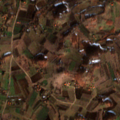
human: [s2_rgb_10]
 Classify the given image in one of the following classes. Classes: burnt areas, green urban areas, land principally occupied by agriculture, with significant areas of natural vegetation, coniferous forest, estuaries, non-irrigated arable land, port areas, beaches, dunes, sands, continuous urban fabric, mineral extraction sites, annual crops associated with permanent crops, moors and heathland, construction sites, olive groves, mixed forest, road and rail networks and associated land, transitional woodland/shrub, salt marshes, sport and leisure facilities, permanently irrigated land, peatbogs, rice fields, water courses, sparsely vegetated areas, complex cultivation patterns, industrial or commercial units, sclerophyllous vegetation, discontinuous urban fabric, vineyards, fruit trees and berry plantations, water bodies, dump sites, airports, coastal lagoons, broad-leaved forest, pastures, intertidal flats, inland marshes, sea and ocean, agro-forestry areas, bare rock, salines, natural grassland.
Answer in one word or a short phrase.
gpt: non-irrigated arable land, complex cultivation patterns, land principally occupied by agriculture, with significant areas of natural vegetation, broad-leaved forest